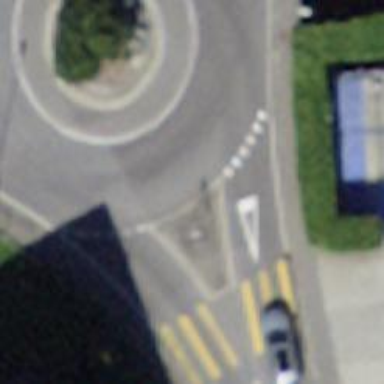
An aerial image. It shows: Secondary road with asphalt surface leading to roundabout.